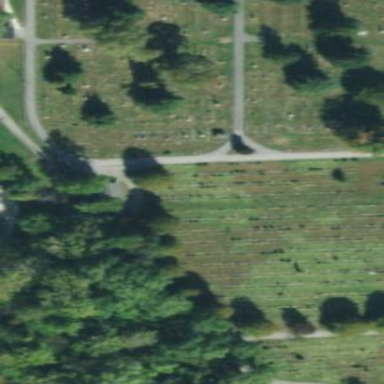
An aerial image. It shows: Cemetery.